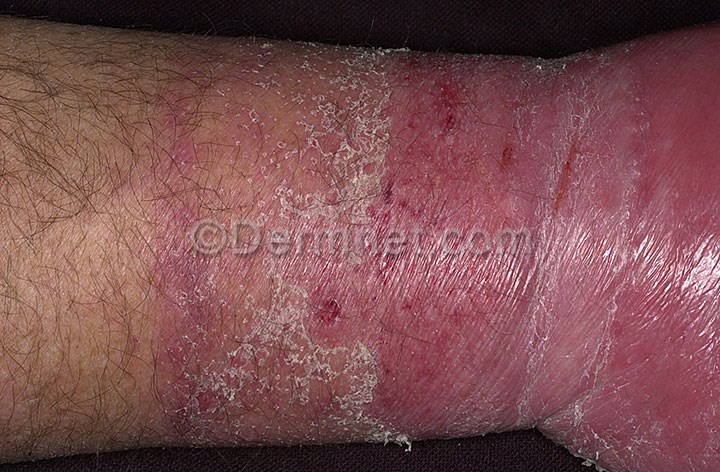
Disease: Psoriasis pictures Lichen Planus and related diseases